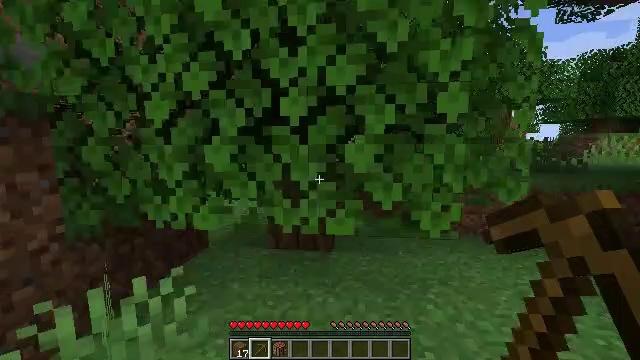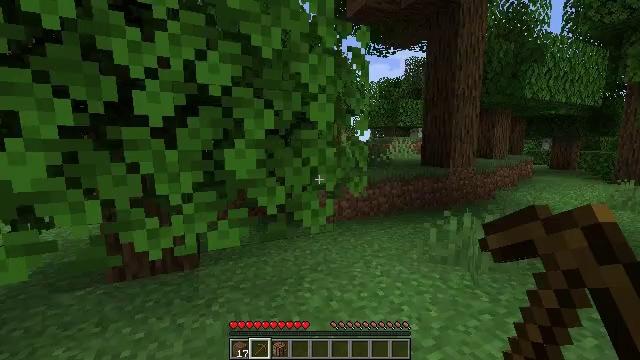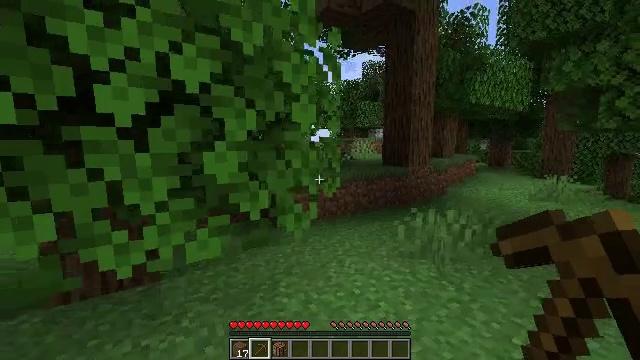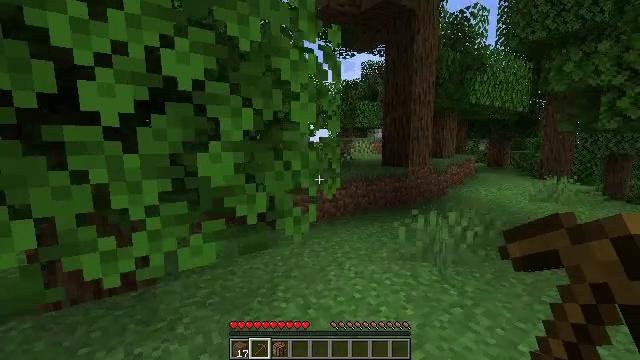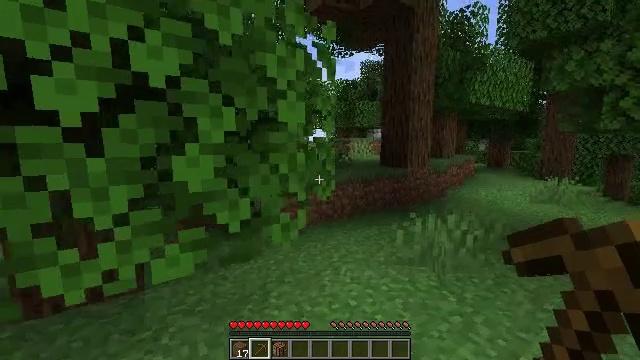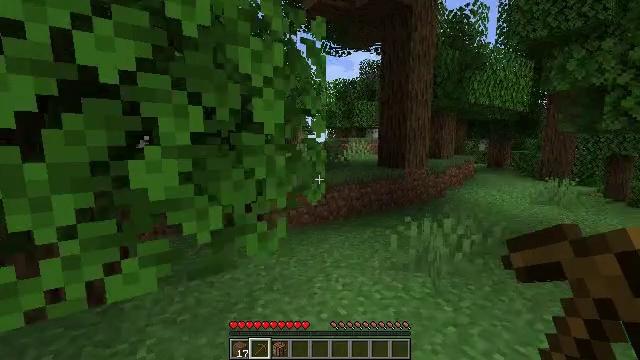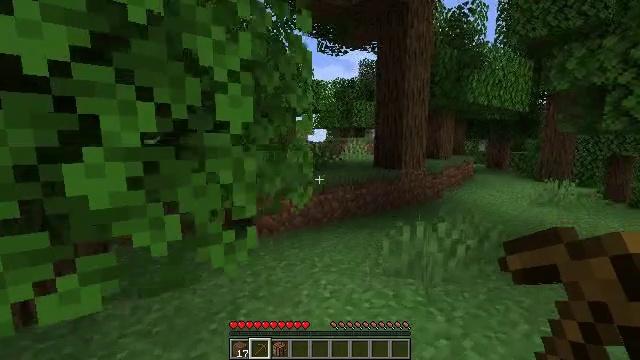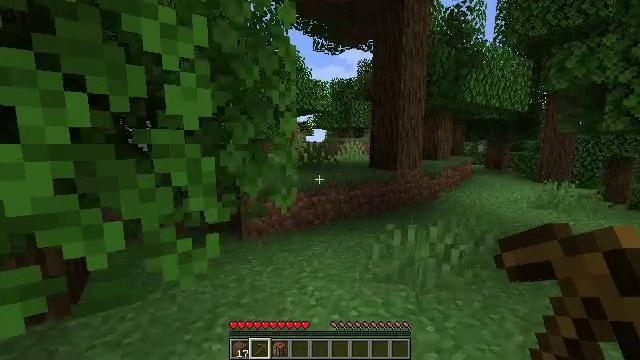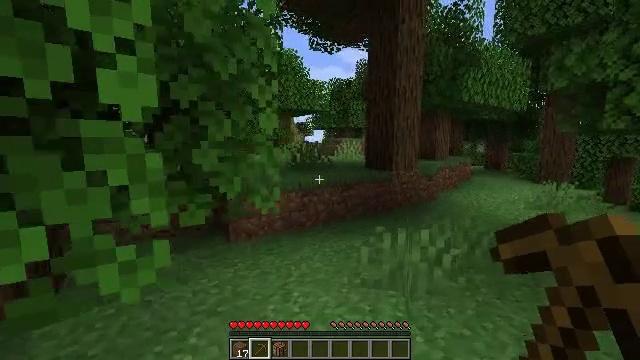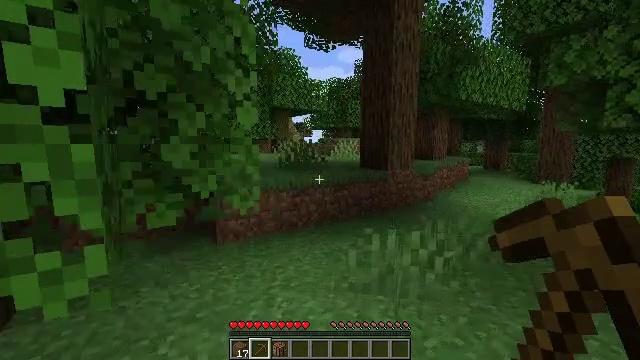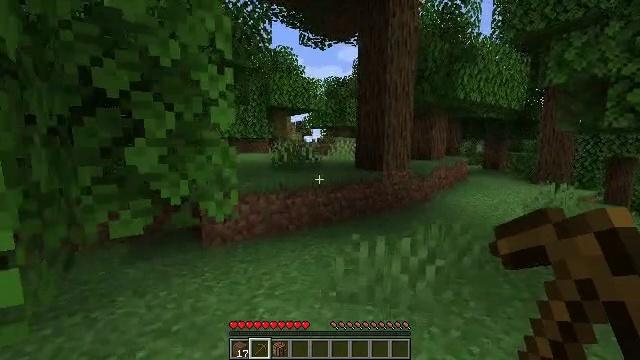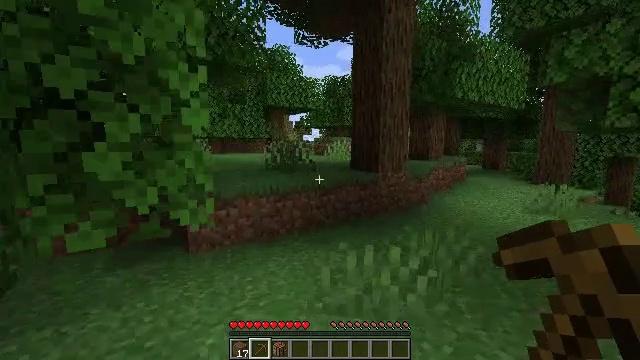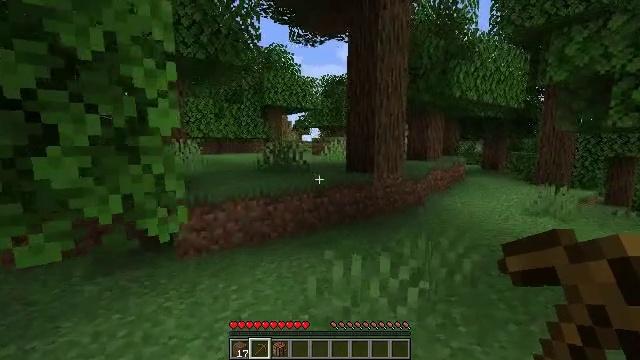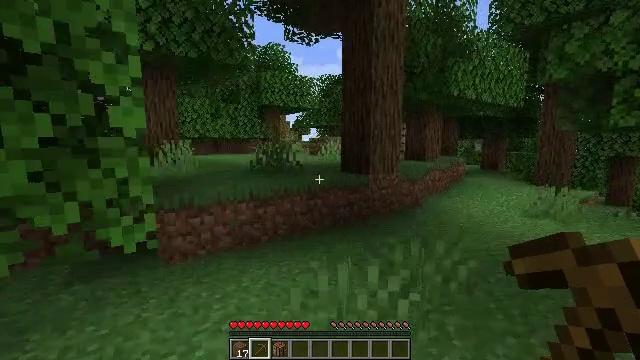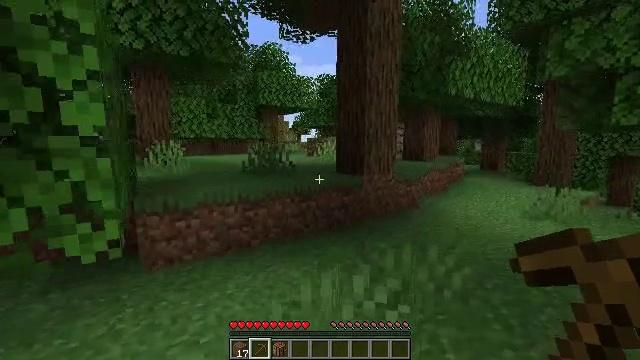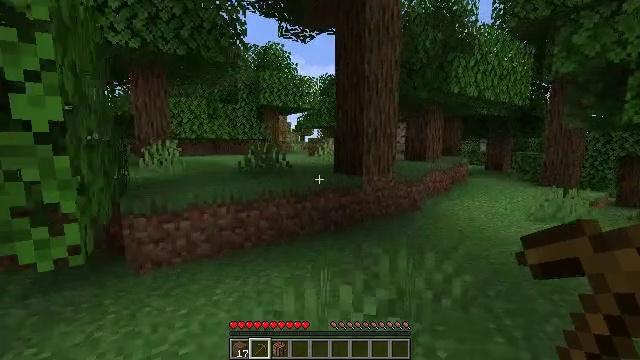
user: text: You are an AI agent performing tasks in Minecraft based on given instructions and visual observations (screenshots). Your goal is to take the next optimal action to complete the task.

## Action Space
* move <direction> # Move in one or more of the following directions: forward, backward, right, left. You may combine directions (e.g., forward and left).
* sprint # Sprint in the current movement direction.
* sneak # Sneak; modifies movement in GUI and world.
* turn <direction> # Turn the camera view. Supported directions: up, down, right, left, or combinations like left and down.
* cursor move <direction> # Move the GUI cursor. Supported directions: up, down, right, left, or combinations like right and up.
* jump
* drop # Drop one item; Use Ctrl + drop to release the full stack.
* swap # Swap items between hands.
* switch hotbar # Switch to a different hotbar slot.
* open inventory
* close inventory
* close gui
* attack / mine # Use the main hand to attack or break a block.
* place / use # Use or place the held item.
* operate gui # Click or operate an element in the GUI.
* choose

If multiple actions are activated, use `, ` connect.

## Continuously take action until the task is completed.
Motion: motion action
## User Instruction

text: Harvest stone in the caves.
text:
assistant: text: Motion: move forward and move left, turn right
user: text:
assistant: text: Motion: move forward and move right, turn right
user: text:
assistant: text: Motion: move forward and move right
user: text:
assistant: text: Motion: move forward and move right
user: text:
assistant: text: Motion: move forward and move right
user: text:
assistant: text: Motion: move forward and move right
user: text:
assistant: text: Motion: move forward and move right
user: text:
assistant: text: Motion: move forward and move right
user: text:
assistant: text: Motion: move forward and move right
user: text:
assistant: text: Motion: move forward and move right
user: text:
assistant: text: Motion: move forward and move right
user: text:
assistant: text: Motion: move forward and move right
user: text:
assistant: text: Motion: move forward and move right
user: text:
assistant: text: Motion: move forward and move right
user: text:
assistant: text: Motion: move forward and move right
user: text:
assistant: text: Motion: move forward and move right, turn left
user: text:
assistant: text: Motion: move forward and move right, turn left
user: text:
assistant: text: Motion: move forward and move right, turn left
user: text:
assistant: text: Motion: move forward and move right, turn left
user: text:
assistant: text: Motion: move forward and move right, turn left
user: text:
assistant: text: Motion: move forward and move right
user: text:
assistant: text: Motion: move forward and move right
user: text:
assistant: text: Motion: move forward and move right
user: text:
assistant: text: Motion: move forward and move right
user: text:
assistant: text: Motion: move forward and move right
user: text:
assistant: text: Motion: move forward and move right, turn left
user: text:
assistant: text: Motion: move forward and move right, turn left
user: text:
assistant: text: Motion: move forward and move right, turn left
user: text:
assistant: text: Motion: move forward and move right, turn left
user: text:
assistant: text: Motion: move forward and move right, turn left